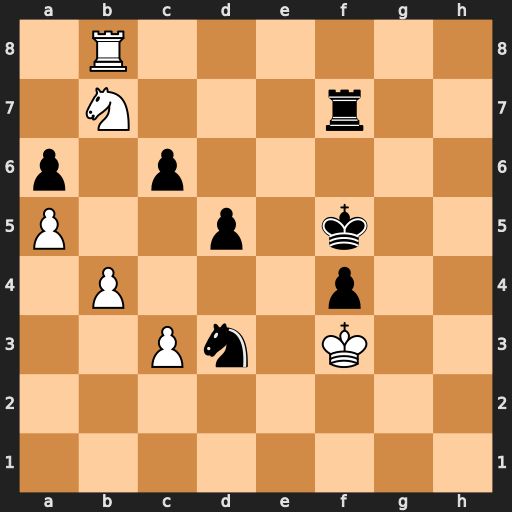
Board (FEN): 1R6/1N3r2/p1p5/P2p1k2/1P3p2/2Pn1K2/8/8
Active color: w
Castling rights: -
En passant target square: -
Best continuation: Nd6+ Kg6 Nxf7